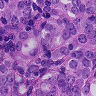
Metastatic tissue present: yes